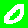
Digit: 0